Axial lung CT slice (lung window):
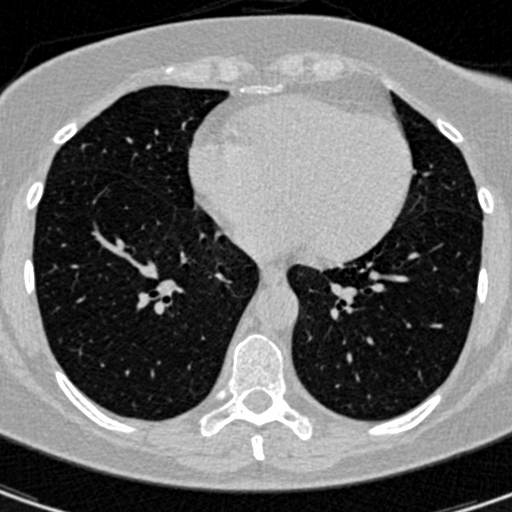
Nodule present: no